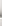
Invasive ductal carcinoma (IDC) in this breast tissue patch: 0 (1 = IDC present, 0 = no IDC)